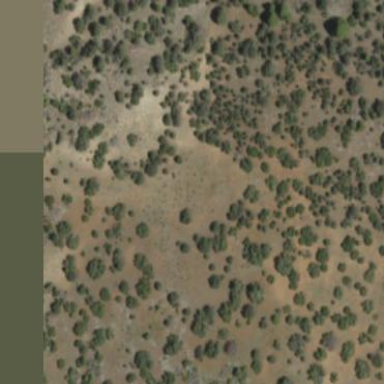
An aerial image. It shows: Area covered in scrub vegetation.